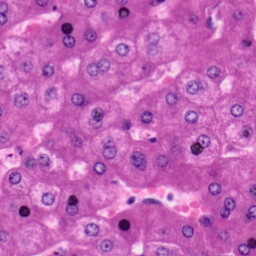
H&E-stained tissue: Liver